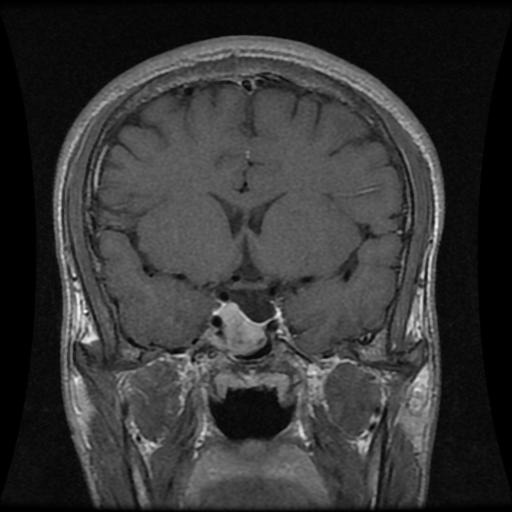
Label: pituitary